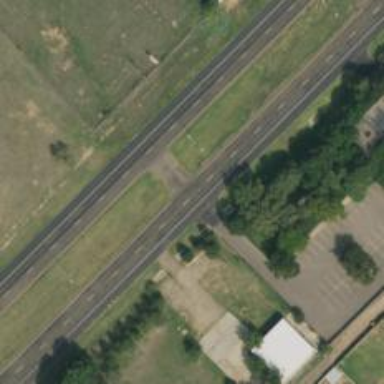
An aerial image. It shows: Trunk link road with asphalt surface.